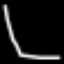
Label: octagon